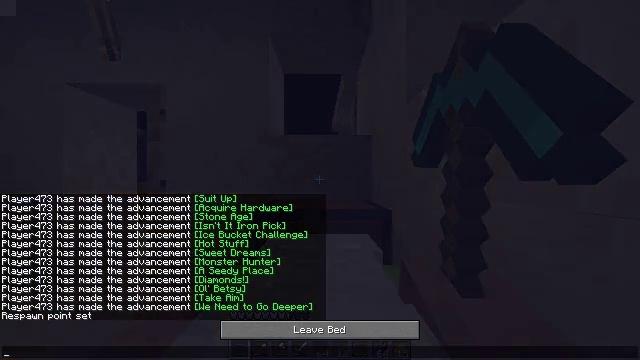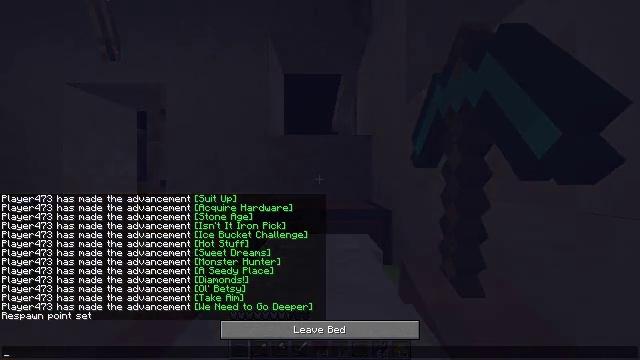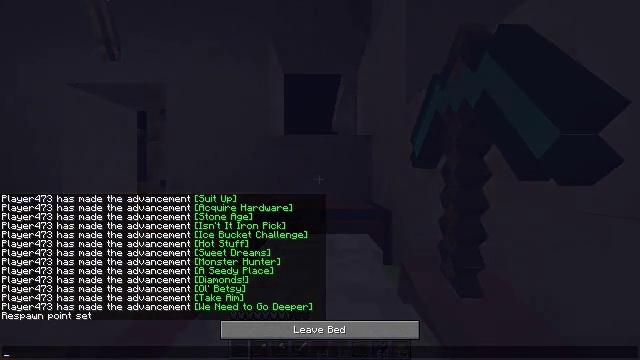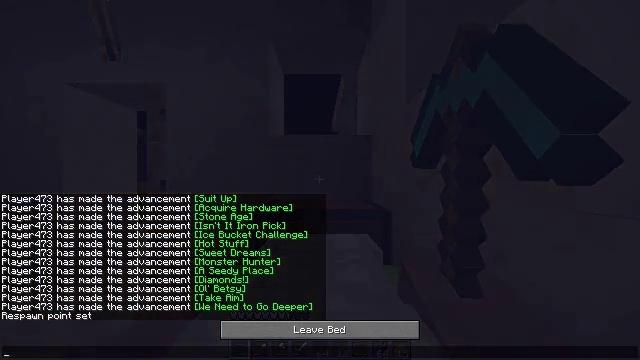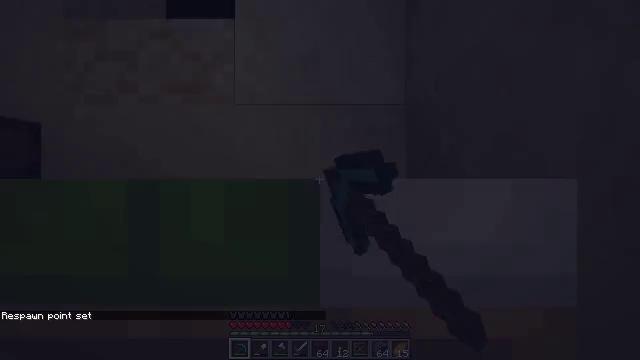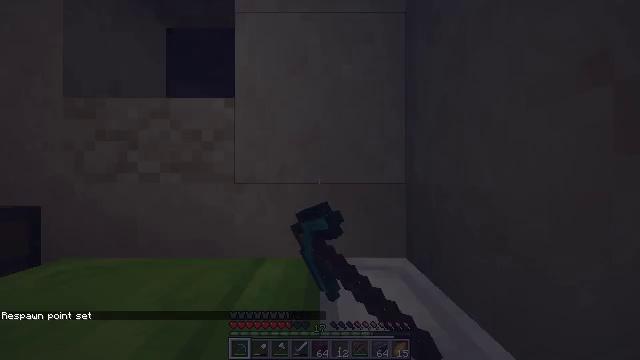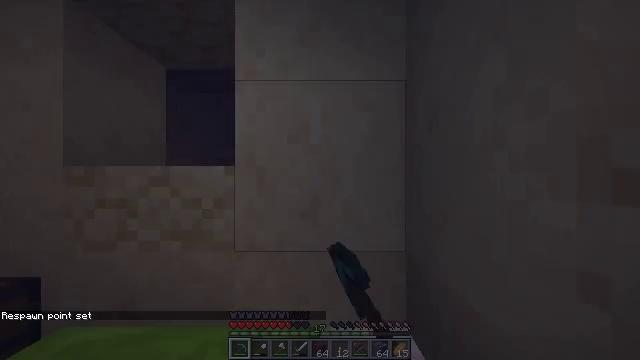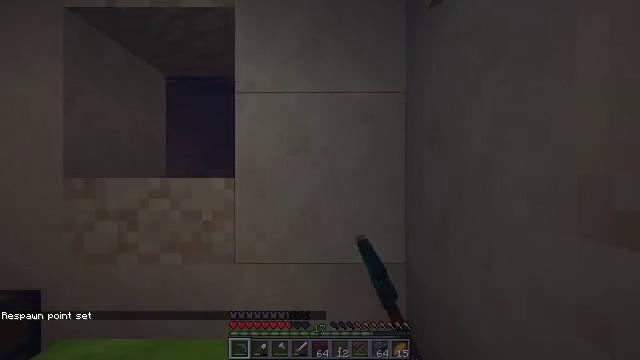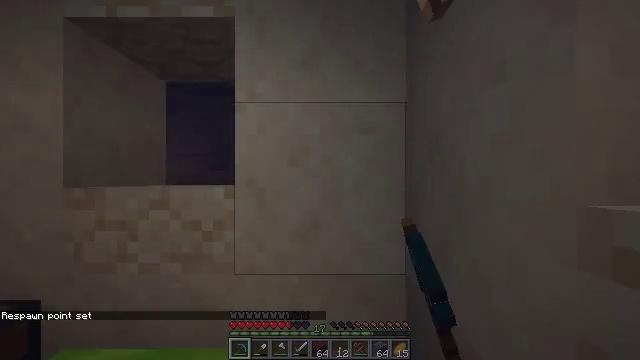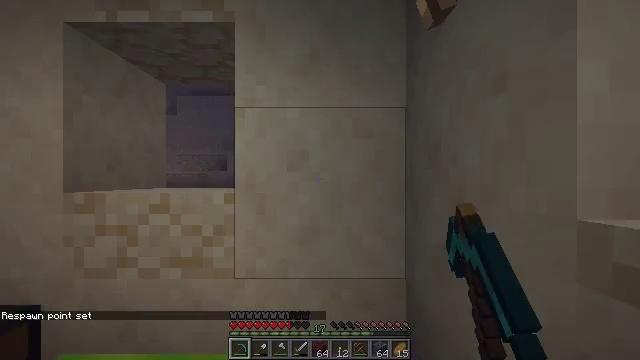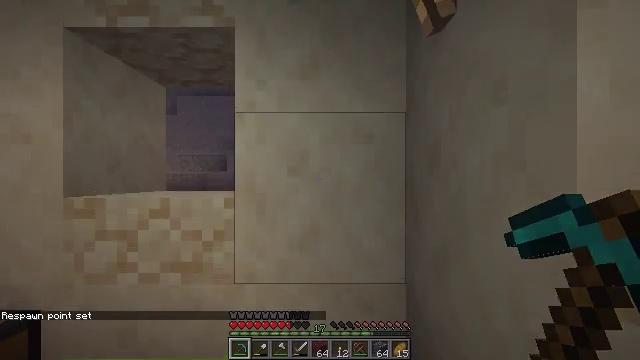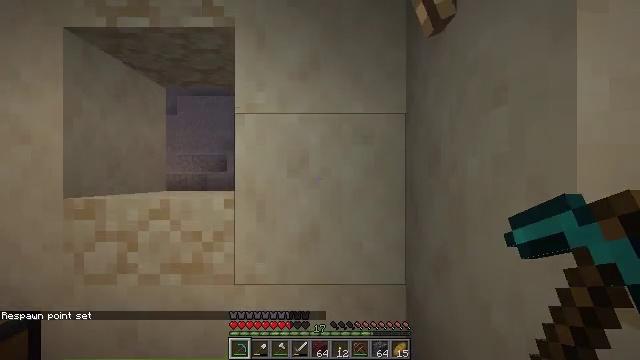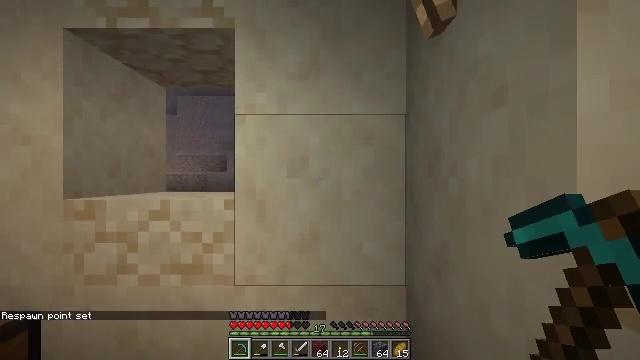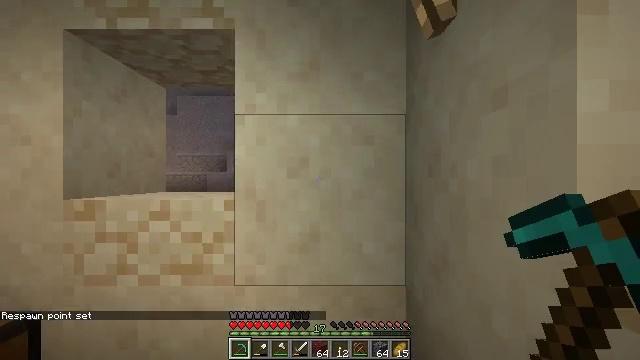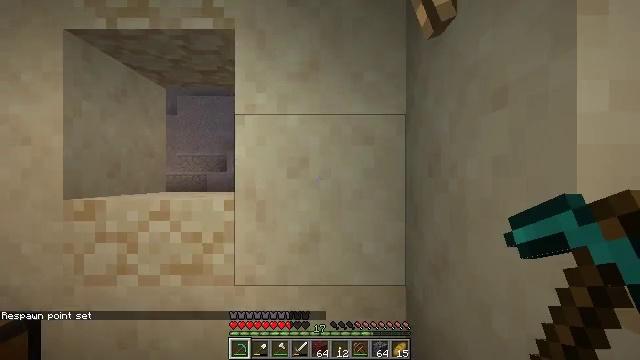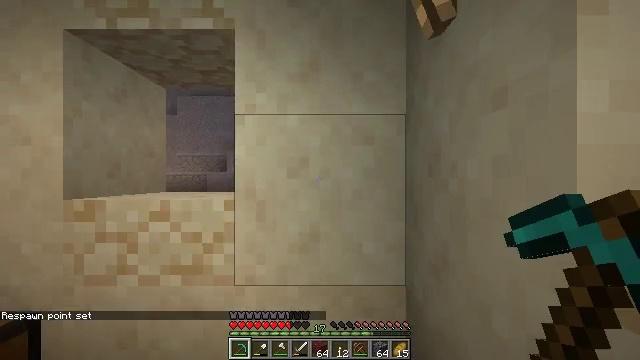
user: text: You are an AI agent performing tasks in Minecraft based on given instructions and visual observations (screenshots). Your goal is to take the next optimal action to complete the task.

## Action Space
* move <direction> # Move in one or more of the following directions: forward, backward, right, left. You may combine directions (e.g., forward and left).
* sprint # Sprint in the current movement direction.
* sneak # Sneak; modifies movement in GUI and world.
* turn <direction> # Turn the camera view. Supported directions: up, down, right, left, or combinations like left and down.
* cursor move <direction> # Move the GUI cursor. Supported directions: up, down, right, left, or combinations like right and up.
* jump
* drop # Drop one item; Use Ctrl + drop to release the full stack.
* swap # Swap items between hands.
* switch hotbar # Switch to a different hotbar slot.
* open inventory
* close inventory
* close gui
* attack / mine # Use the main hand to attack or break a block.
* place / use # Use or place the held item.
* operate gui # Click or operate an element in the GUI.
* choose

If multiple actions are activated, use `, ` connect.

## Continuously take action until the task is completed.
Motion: motion action
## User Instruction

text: Gather hay blocks from the farm.
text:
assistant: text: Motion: no_op
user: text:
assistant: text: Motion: no_op
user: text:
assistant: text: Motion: no_op
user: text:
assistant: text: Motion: no_op
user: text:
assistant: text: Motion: close gui
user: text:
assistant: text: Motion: no_op
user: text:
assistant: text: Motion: no_op
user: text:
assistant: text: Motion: no_op
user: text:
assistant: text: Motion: no_op
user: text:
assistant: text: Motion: no_op
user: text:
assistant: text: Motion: no_op
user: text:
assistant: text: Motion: no_op
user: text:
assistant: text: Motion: no_op
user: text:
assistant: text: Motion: no_op
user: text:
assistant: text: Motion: no_op
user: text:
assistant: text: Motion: no_op
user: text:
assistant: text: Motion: turn left and down
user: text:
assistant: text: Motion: turn left and down
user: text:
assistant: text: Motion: turn left and down
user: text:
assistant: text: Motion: turn left and down
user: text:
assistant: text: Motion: turn left and up
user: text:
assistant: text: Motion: turn right and up
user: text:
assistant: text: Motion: no_op
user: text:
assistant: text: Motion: no_op
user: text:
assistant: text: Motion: no_op
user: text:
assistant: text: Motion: no_op
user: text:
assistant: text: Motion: no_op
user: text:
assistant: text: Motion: no_op
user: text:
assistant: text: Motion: turn left
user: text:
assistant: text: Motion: turn left